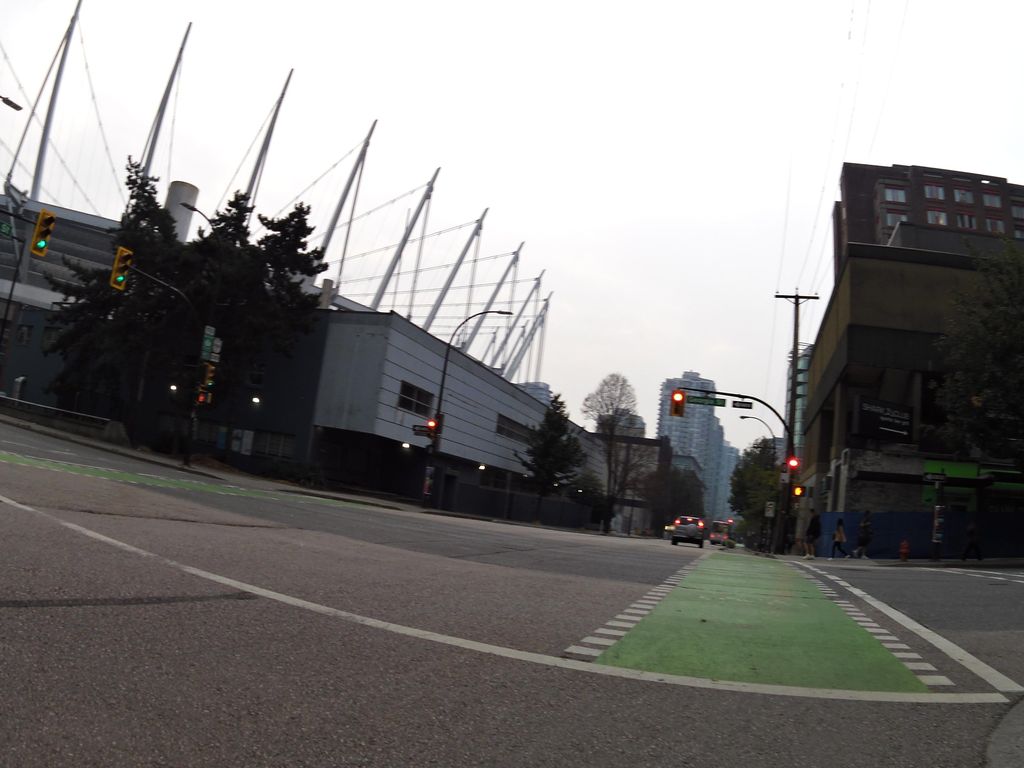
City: vancouver